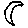
Label: moon